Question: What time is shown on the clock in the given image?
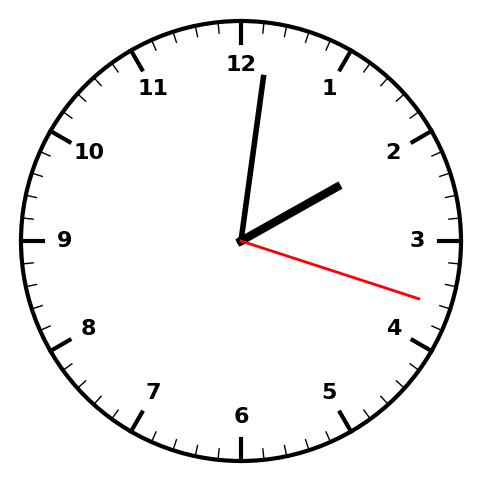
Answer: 02:01:18